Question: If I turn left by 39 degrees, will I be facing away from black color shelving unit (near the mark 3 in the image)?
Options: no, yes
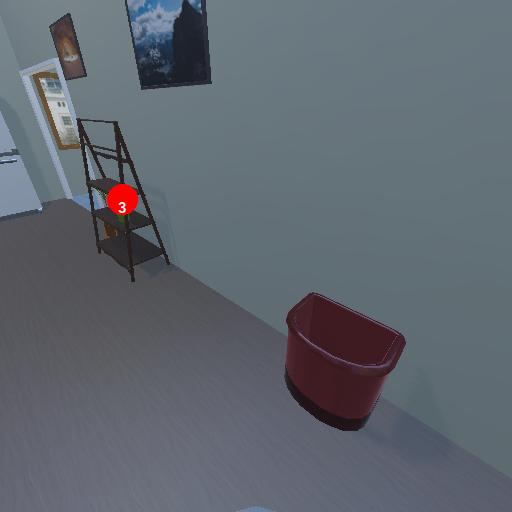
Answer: no